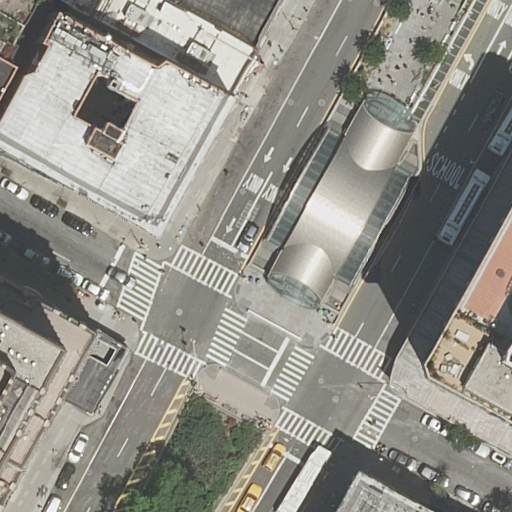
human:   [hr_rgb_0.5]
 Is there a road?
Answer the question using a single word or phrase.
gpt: yes

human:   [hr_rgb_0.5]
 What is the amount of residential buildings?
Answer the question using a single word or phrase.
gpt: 8

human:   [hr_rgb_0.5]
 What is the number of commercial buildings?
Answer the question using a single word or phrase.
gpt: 0

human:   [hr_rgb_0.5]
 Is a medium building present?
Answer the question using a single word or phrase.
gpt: yes

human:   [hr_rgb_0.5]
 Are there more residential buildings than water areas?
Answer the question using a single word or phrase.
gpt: yes

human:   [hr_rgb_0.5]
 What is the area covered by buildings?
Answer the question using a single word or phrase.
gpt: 2933m2

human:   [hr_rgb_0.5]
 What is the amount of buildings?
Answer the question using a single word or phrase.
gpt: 8

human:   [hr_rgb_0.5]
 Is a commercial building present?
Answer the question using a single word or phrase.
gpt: no

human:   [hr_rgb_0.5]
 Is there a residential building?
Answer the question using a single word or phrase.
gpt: yes

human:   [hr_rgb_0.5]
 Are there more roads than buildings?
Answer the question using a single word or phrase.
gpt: yes

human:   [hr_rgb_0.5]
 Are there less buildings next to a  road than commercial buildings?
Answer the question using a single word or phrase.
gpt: no

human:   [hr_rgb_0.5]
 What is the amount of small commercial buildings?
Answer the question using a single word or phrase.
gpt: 0

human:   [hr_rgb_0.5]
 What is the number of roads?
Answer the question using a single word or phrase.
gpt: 9

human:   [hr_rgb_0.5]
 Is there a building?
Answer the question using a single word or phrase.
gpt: yes

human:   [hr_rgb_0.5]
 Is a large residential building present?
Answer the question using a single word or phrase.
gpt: yes

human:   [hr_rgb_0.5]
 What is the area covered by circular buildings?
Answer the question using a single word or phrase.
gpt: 0m2

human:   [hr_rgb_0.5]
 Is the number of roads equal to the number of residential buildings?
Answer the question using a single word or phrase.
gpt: no

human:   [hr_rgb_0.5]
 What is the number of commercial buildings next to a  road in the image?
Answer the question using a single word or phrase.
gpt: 0

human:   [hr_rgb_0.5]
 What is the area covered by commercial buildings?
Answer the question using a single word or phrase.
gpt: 0m2

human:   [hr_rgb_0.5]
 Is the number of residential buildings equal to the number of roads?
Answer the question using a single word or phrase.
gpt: no

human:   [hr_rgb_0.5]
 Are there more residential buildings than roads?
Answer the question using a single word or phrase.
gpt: no

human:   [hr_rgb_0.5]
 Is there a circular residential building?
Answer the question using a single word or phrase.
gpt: no

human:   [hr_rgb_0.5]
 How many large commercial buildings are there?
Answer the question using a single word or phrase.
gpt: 0

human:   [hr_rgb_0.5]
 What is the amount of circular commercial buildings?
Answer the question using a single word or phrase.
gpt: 0

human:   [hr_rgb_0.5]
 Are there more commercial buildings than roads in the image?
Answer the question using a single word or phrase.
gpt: no

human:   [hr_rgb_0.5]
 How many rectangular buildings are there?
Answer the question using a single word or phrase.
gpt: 4

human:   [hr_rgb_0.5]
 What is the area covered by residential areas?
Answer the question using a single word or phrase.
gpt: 0m2

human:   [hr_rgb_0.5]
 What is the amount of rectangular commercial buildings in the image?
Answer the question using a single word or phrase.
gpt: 0

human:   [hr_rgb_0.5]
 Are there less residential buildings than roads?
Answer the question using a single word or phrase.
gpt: yes

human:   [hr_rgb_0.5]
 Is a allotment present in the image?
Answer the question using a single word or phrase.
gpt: no

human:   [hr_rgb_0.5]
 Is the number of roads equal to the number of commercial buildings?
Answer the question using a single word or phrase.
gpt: no

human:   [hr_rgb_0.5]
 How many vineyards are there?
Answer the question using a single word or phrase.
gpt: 0

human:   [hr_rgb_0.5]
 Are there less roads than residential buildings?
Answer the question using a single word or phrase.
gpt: no

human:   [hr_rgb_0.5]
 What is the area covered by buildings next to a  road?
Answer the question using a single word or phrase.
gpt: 2933m2

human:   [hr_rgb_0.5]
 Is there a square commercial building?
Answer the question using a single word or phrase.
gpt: no

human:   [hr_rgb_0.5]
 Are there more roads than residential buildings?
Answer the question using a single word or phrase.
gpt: yes

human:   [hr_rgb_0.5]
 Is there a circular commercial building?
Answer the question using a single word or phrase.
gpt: no

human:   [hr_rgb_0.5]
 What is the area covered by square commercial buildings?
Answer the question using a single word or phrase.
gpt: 0m2

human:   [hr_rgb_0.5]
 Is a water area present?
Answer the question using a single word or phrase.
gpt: no

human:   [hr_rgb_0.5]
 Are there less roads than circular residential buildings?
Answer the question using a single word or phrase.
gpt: no

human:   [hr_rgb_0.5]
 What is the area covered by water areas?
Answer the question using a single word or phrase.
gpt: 0m2

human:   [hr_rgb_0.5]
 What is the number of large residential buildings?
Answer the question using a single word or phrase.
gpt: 2

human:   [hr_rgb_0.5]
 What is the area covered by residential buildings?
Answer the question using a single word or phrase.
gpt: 2933m2

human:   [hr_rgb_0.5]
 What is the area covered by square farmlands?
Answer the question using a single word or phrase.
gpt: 0m2

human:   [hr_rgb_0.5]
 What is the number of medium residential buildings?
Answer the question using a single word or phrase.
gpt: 4

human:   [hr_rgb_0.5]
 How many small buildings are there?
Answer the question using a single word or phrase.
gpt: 2

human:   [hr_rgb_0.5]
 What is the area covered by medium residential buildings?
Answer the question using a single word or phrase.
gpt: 1126m2

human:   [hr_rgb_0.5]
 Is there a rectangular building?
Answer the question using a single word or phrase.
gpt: yes

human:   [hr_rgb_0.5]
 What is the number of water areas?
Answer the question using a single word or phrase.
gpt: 0

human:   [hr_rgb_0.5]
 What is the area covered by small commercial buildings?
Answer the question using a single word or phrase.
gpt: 0m2

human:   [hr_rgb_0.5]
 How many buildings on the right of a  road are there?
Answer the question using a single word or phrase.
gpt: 4

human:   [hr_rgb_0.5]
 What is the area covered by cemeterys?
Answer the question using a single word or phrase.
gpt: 0m2

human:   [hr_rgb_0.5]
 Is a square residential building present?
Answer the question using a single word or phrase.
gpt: no

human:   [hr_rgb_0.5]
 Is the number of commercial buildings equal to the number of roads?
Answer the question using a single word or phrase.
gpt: no

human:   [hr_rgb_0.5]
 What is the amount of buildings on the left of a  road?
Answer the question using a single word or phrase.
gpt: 7

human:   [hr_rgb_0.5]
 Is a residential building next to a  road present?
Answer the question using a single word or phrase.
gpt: yes

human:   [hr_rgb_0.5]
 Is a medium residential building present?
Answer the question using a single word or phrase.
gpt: yes

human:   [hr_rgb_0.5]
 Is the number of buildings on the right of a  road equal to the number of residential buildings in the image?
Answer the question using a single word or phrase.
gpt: no

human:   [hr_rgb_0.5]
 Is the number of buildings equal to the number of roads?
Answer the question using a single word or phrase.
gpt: no

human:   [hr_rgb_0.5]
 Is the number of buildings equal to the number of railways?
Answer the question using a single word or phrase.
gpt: no

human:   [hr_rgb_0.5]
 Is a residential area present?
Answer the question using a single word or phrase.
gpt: no

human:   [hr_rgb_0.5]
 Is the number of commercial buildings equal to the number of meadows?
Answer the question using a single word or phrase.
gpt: yes

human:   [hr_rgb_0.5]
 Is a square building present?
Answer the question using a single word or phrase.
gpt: no

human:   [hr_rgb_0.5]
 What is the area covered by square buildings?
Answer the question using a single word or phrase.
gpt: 0m2